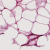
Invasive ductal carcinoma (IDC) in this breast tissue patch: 0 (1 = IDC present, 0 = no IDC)